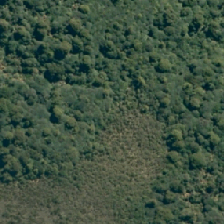
Land cover: herbaceous_freshwater_vege